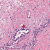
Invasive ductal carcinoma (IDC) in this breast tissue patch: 0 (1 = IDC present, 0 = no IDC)